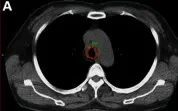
The number and distribution of seeds in plan before placement. (A-G) The seeds distribution and isodose distribution in thoracic computerized tomography (CT) scans.
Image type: radiology (ct)